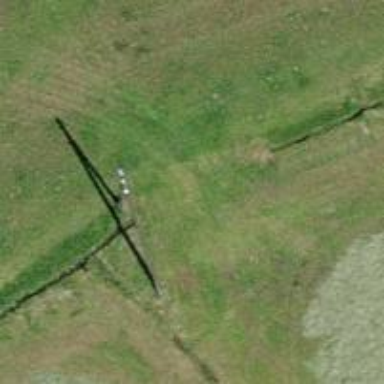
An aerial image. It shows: Power pole.